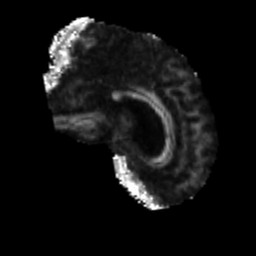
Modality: FA
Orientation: sagittal
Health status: ill
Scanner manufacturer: siemens
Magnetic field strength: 3 T
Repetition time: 6.8 s
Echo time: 0.097 s